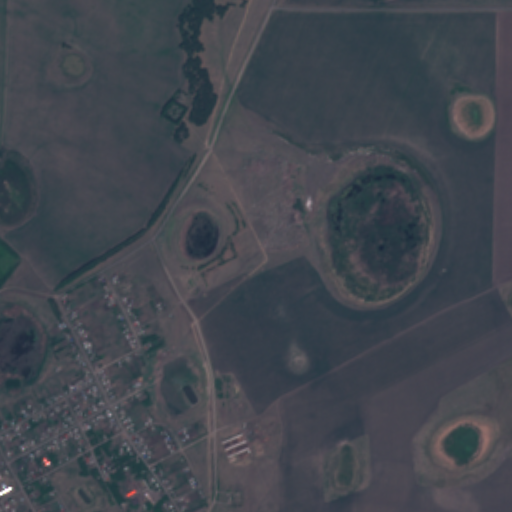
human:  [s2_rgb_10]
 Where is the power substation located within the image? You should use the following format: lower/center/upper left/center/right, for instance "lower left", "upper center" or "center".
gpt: The power substation is located in the center of the image.
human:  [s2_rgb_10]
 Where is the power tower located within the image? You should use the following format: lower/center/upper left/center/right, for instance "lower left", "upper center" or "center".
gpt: There is no power tower in the image.